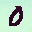
Label: 0